Question: I am getting this error. Launch Failed, binary not found.
I am new to C++, so I am unsure where to start with this.. it was compiling until I added "swap".

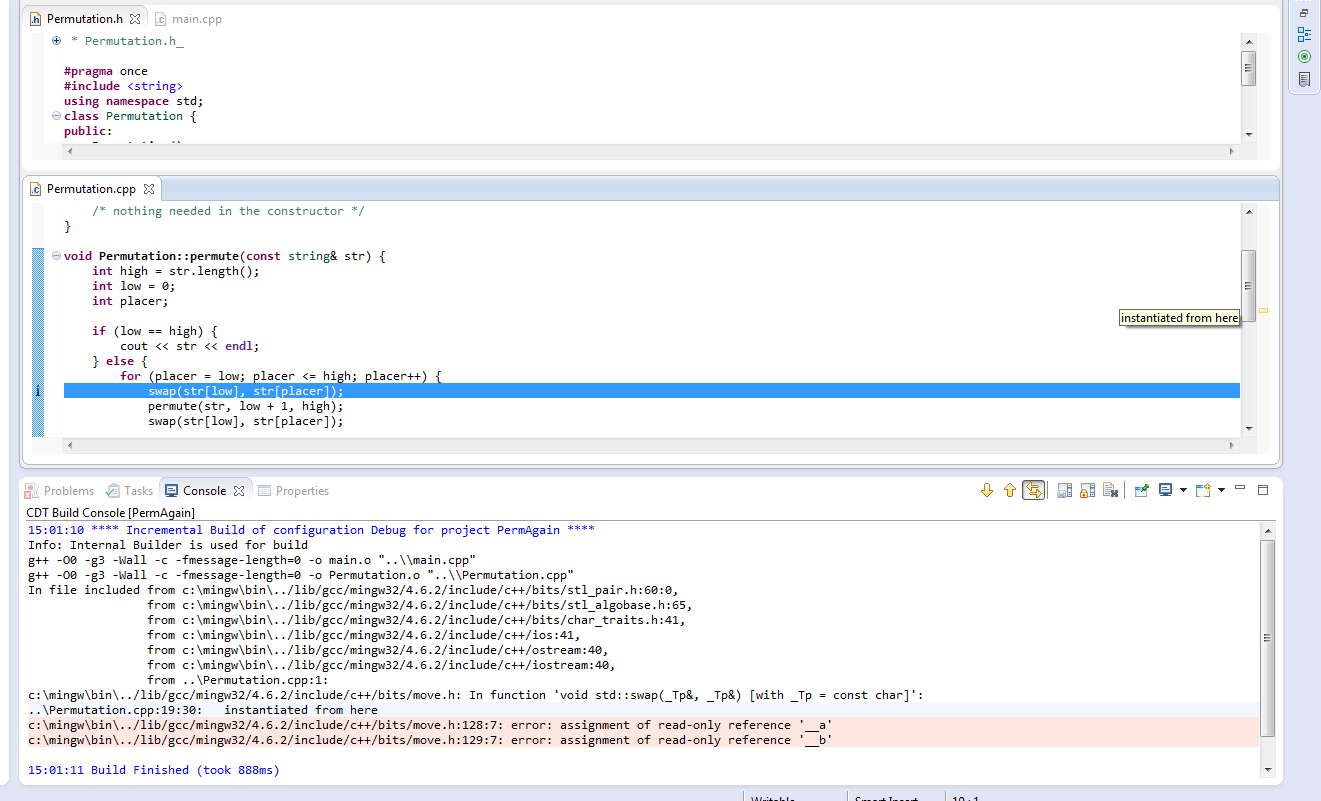
Answer: "Binary not found" is the result of a failing compilation - check the compiler output, it says 'assignment of read-only reference'. That's because you cannot assign to variable 'str', since it's declared as 'const' parameter to the 'permute' method.
The solution depends on how your method should work:
- 'permute''str''permute''const'- 'str''std::string strCopy(str);''str'